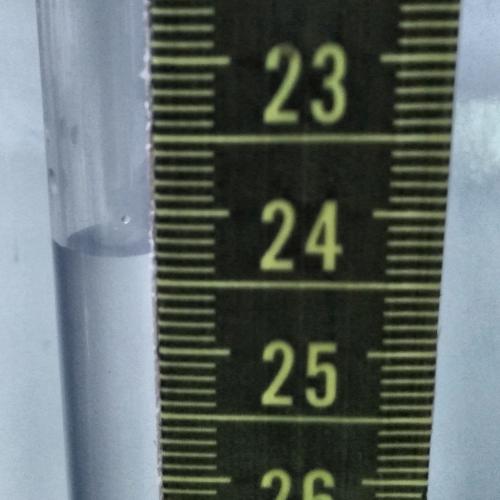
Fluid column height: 24.3 cm